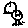
Label: bird